Question: I am using Color Box to have a onclick Pop Video player. I have set up the plugin and set the link of the youtube video.
OnClick the Modal pop up opens but the video does not seem to play.

<URL>
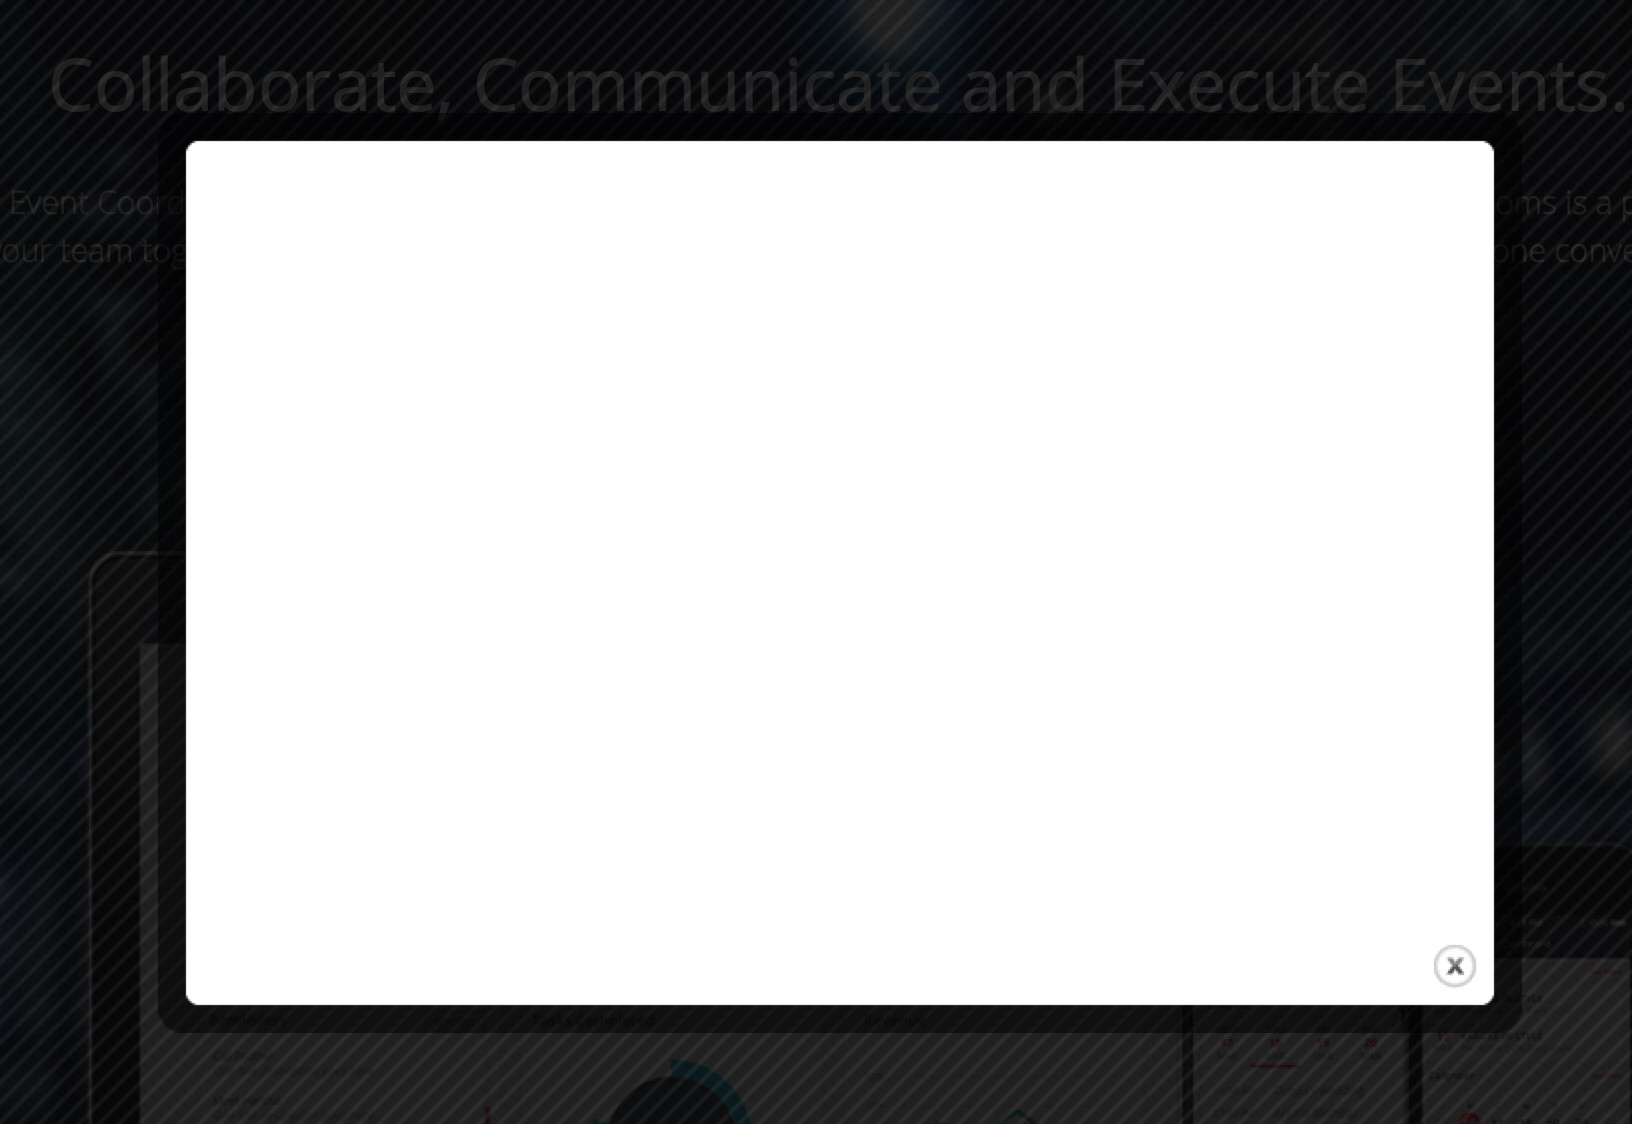
Answer: change your youtube url to embed 'http://www.youtube.com/embed/nPtdE5iH63Q' you cannot force youtube '/watch...' page to be embeded in your page, it is not allowed.